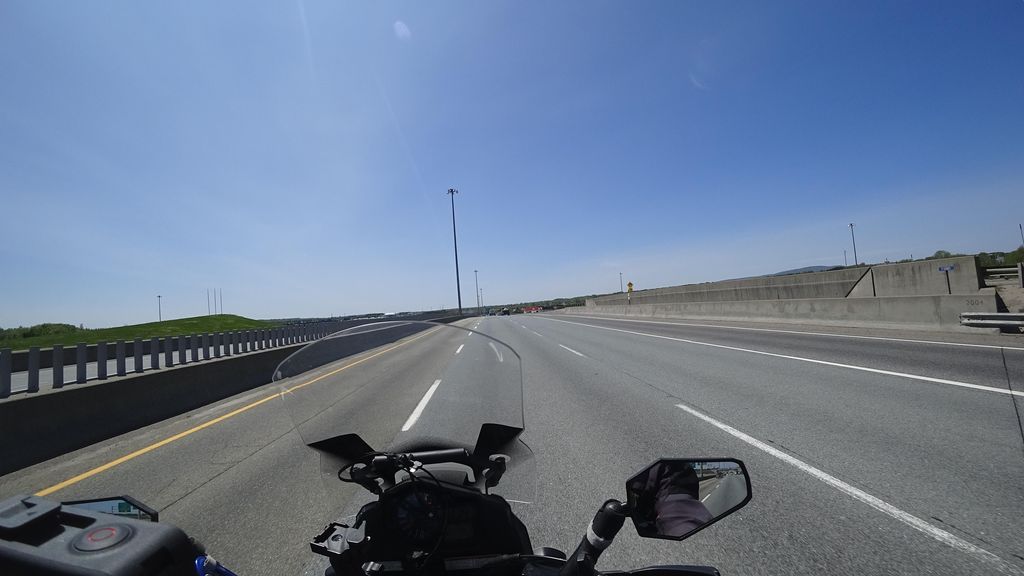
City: quebec_city